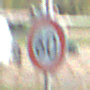
Verkehrszeichen: Geschwindigkeit60
Umgebung: Outdoor, Special
Tageszeit: MorningAfternoon
Wetter: Clear
Licht: Natural
Jahreszeit: NotSpecified
Kontrast: HighContrast